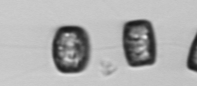
Label: Thalassiosira